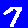
Digit: 7